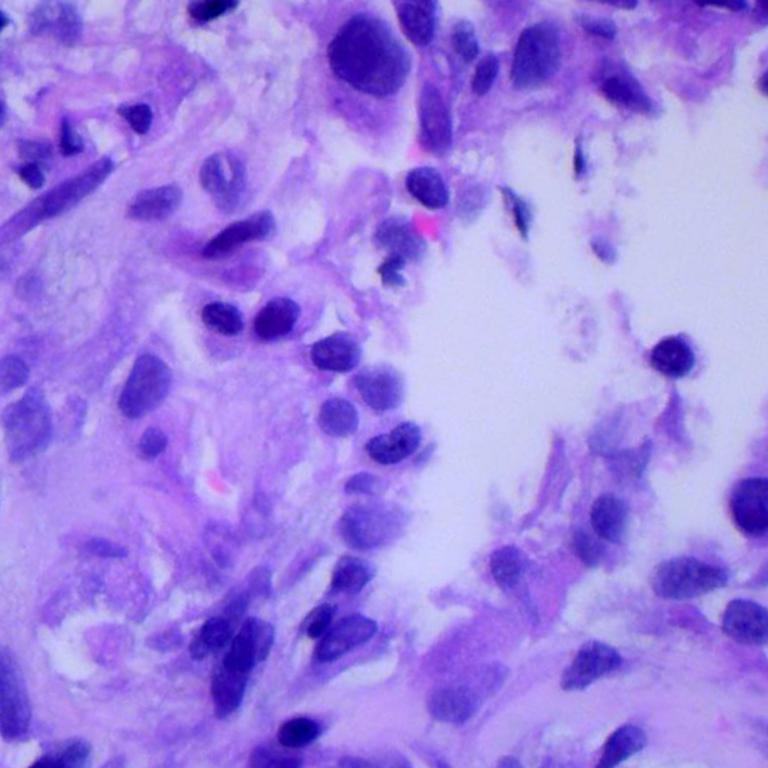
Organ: lung
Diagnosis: adenocarcinomas